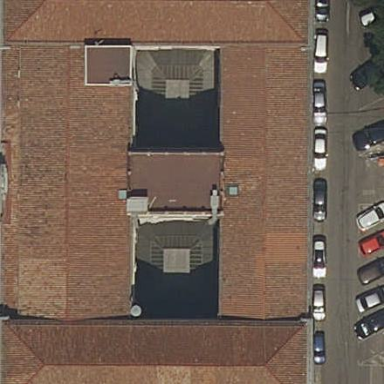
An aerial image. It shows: Public building.